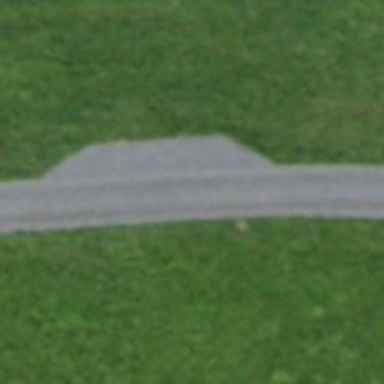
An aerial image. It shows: Passing place on the road.